Field crop: maize
Growth stage: 1
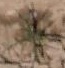
Species: salsola